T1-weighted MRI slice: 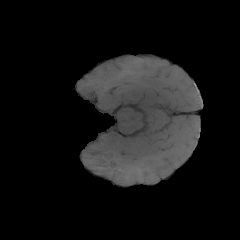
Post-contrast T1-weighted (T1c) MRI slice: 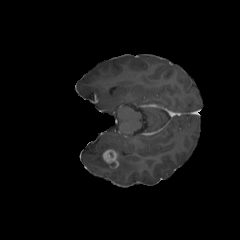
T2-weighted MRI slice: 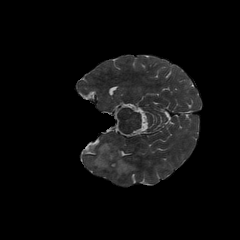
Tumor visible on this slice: yes